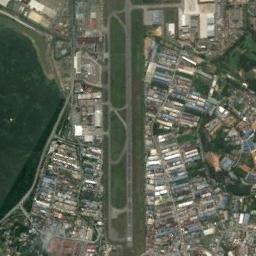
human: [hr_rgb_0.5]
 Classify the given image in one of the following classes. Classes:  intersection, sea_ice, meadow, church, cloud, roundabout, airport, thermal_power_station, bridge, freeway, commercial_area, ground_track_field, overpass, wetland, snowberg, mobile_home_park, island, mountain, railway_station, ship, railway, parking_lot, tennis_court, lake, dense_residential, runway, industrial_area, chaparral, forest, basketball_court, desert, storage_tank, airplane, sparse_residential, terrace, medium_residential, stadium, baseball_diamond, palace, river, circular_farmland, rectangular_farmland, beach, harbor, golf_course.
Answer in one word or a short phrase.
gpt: airport